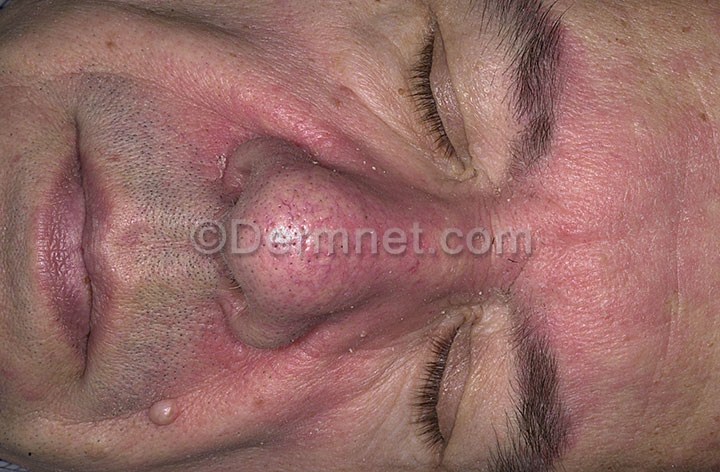
Disease: Psoriasis pictures Lichen Planus and related diseases